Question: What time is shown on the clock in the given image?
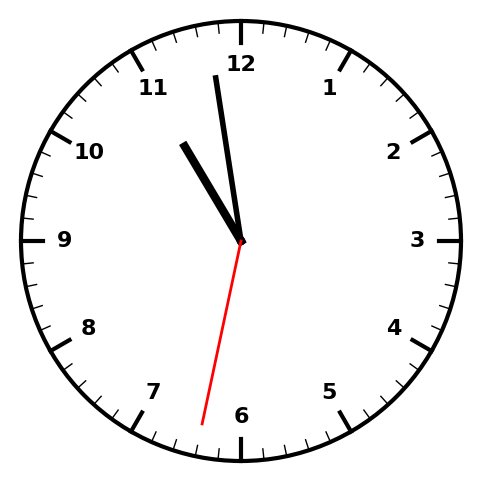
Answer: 10:58:32